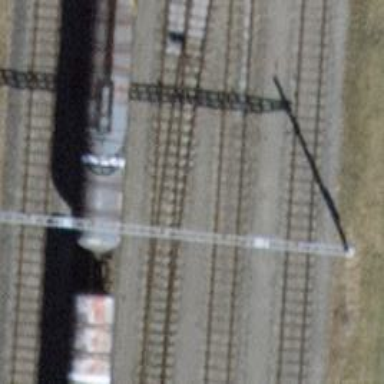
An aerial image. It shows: Railway switch.